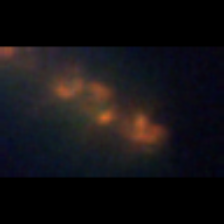
Taxon: Chaetoceros
Group: Diatoms